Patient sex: F
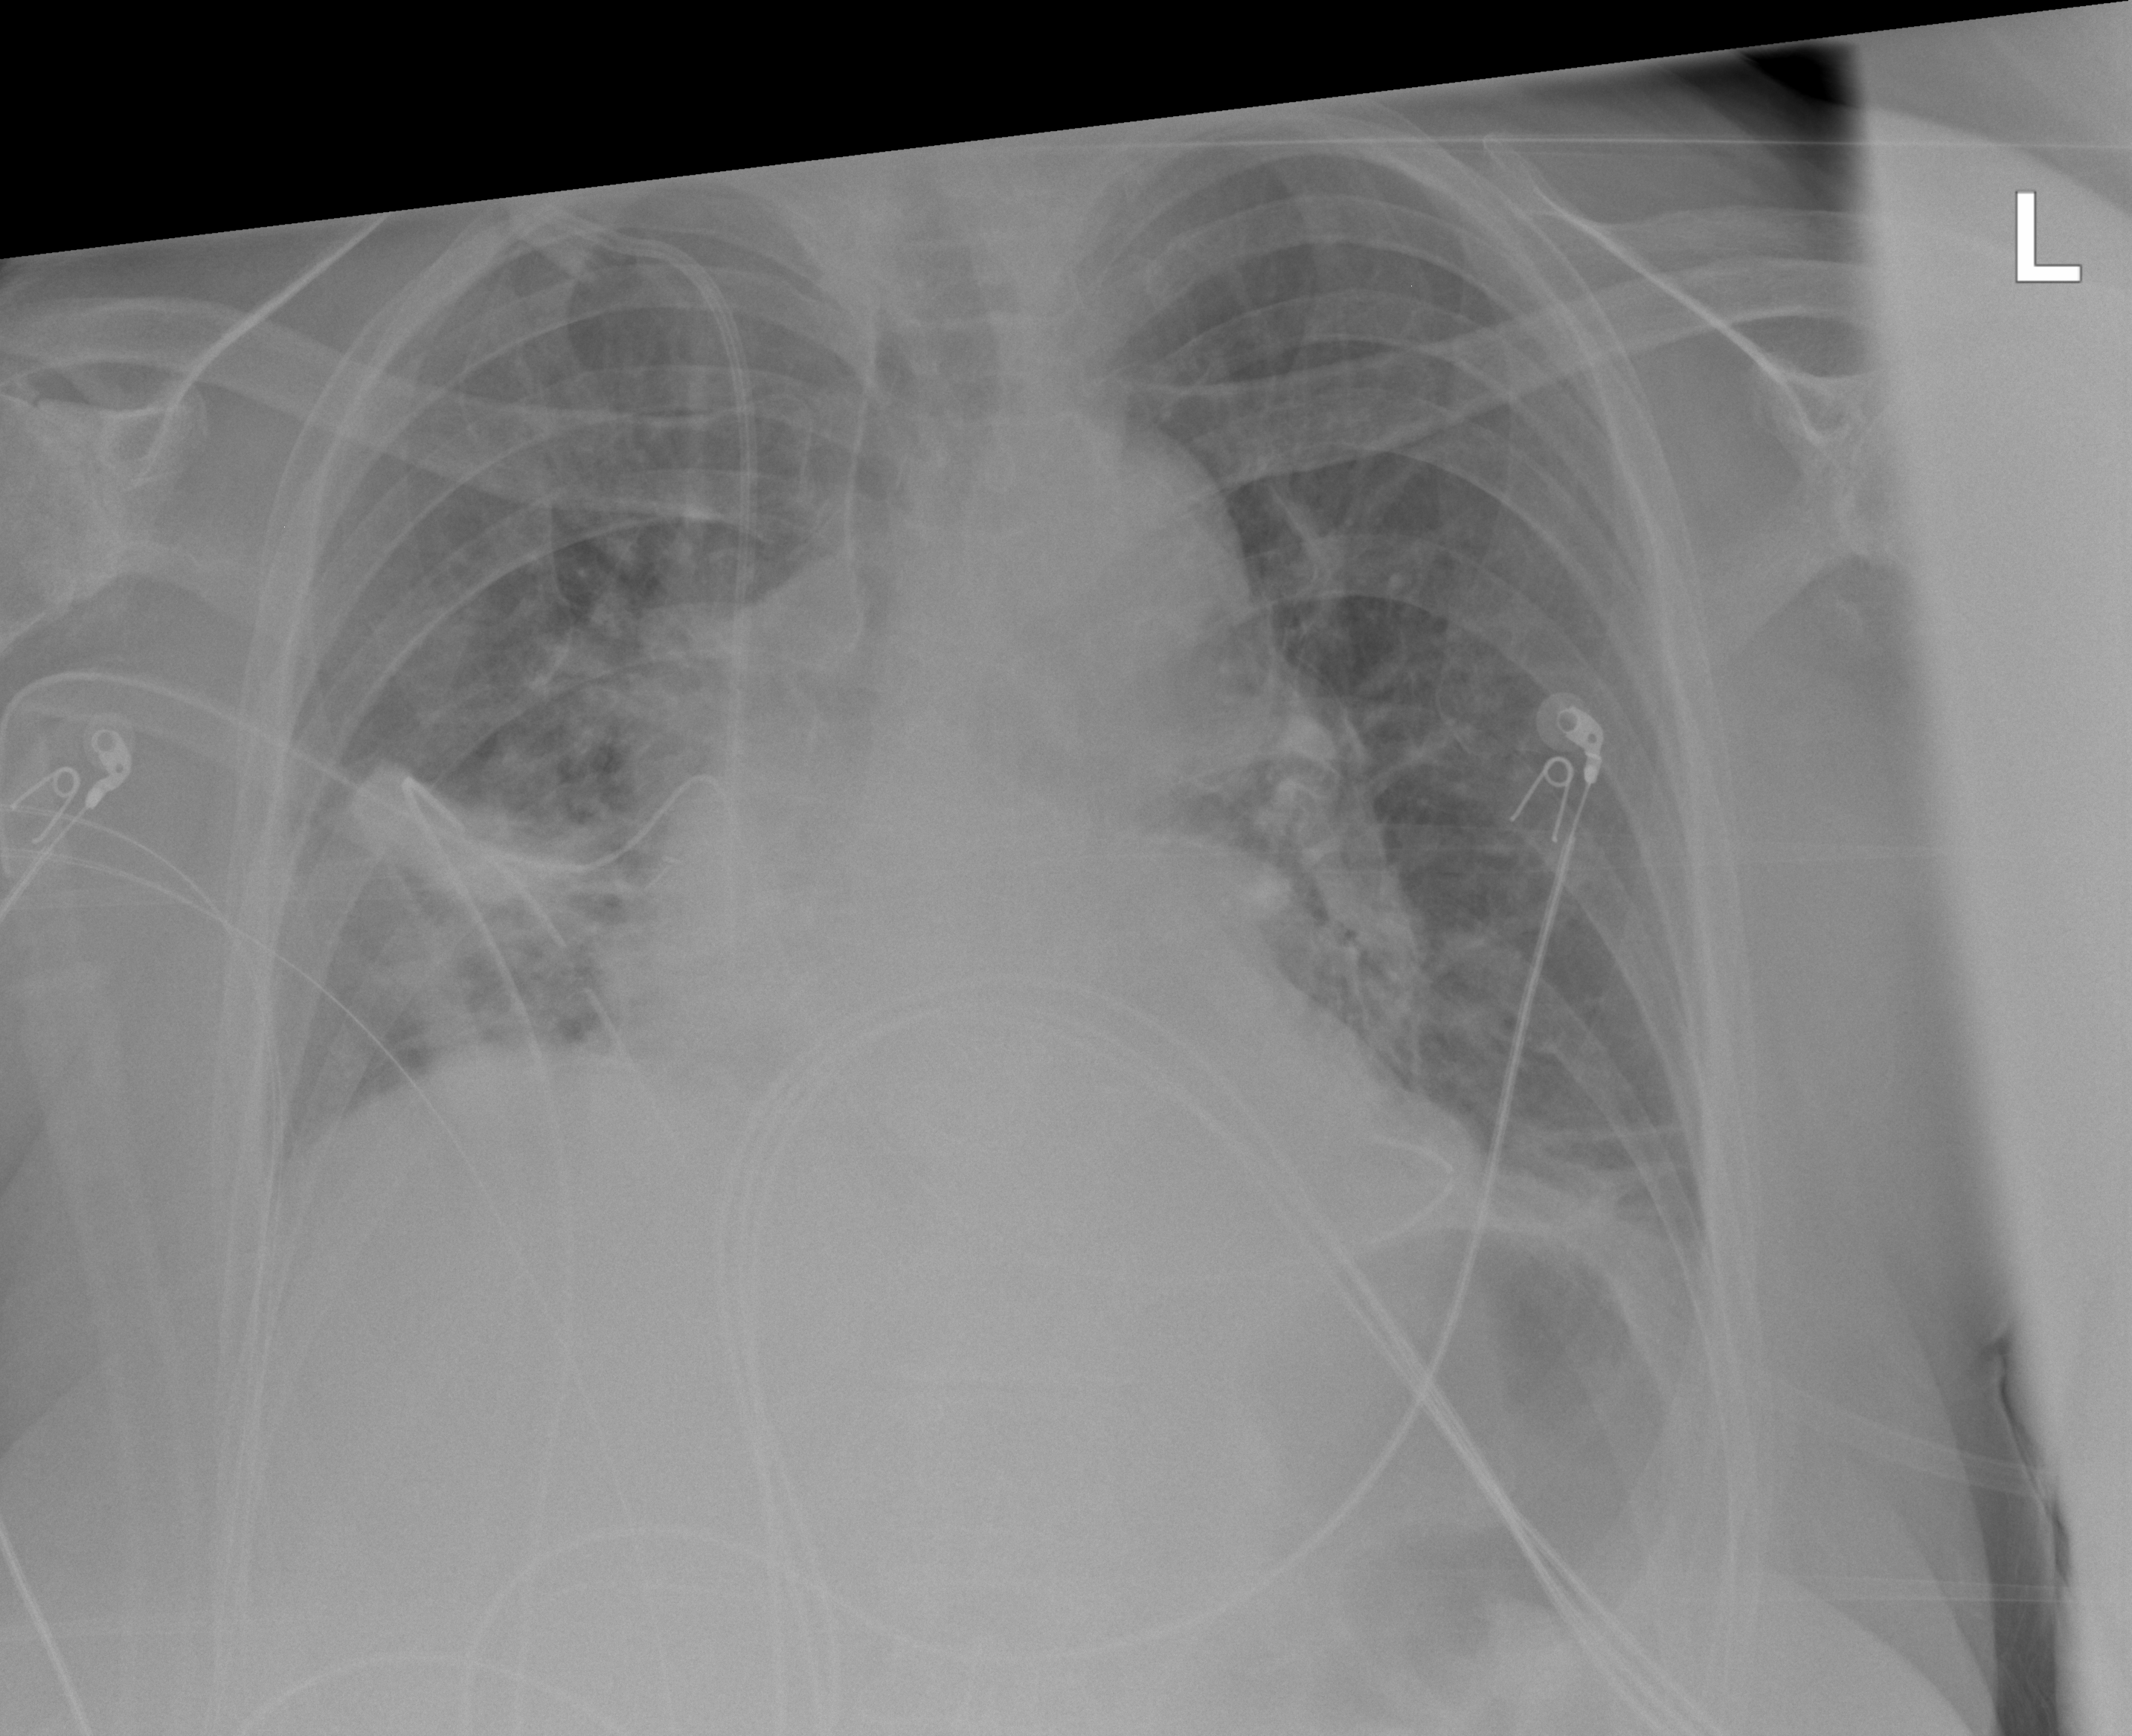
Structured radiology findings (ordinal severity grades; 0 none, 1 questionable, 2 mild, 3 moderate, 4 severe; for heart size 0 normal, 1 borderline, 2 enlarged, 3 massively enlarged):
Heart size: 2
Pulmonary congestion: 2
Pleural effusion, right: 2
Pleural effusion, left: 2
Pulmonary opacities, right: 2
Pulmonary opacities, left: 2
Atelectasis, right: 3
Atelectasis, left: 2